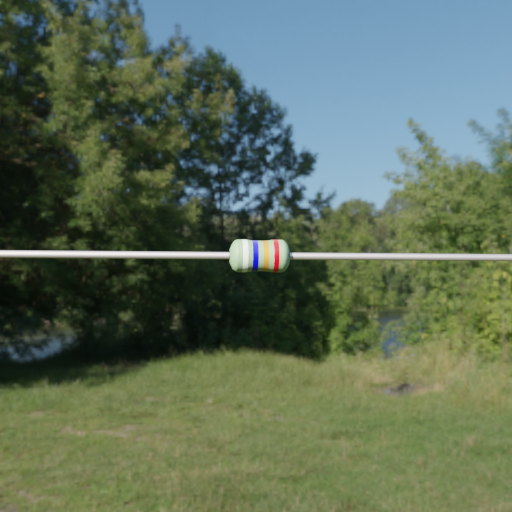
Resistor colour bands (in order): white, blue, gold, red